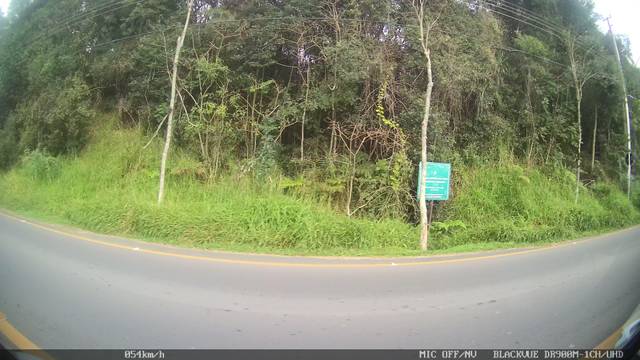
Region: Brazil
Coordinates: -25.39, -49.307